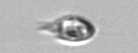
Label: Balanion